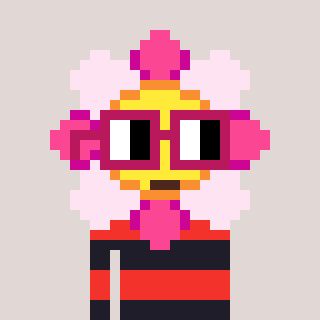
a pixel art character with square dark red glasses, a flower-shaped head and a grayscale-colored body on a warm background